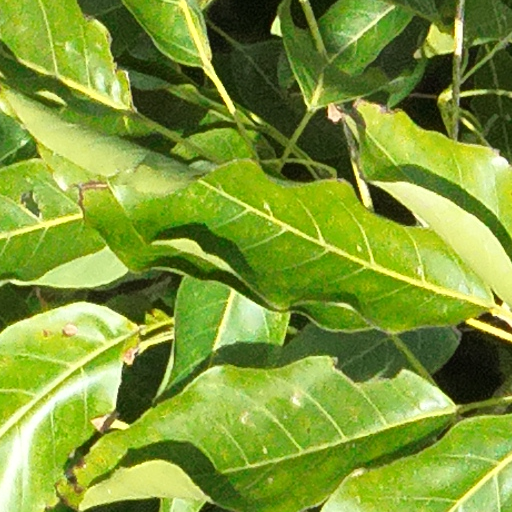
Species: Handroanthus guayacan
GBIF accepted scientific name: Handroanthus guayacan
Crown area (m\u00b2): 143.223